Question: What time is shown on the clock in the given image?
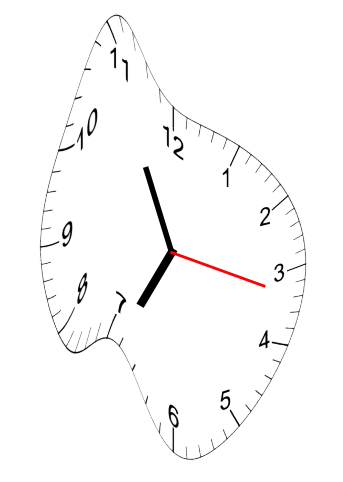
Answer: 06:55:17